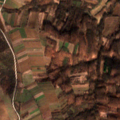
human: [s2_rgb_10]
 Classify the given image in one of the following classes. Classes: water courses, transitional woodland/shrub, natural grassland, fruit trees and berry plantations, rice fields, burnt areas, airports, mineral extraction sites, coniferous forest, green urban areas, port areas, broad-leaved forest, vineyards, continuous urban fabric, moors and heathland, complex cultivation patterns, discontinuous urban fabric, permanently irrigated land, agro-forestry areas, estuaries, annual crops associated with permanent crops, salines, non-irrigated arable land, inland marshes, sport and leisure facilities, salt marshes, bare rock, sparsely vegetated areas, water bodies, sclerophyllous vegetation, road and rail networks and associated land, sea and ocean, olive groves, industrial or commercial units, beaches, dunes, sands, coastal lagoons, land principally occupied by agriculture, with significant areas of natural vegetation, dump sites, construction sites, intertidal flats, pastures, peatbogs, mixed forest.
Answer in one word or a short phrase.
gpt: complex cultivation patterns, land principally occupied by agriculture, with significant areas of natural vegetation, broad-leaved forest, transitional woodland/shrub